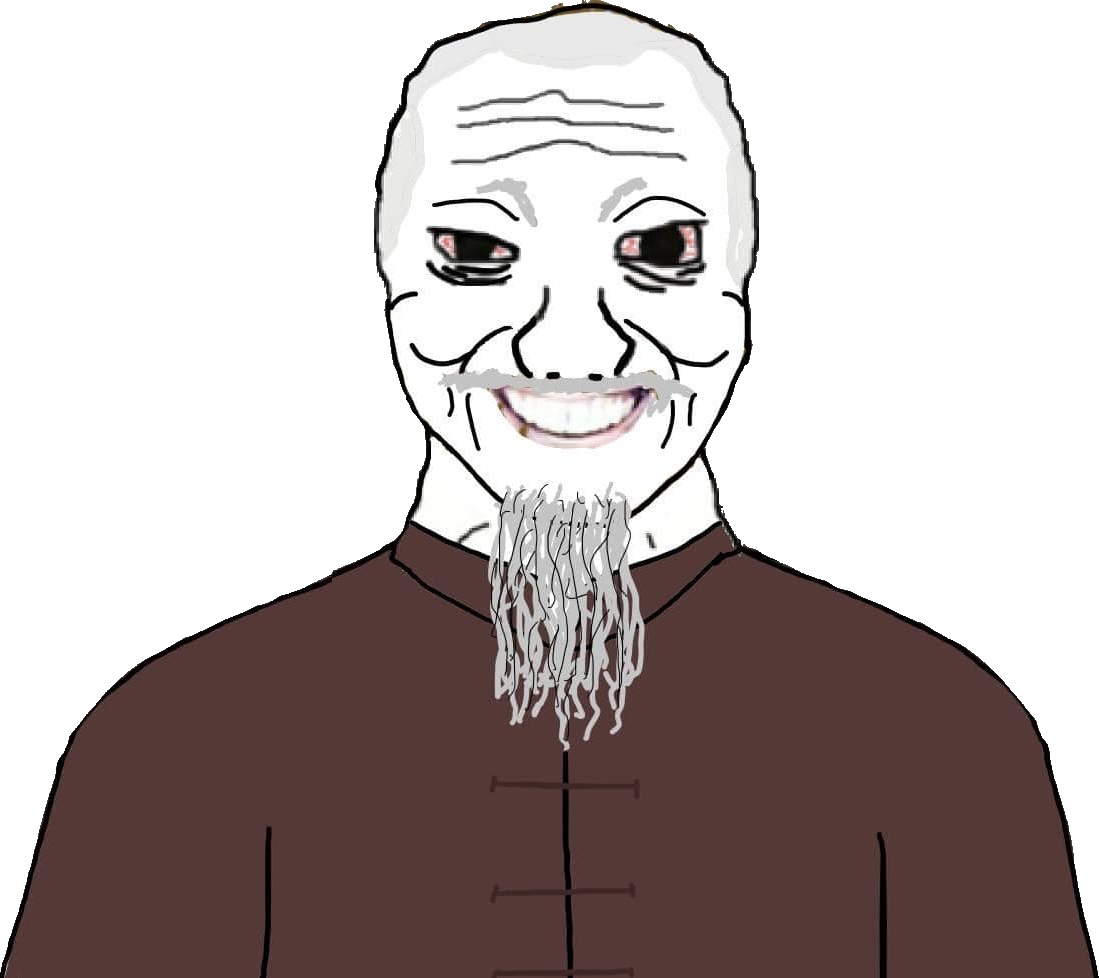
Label: 5_Coomer